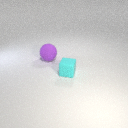
large purple rubber sphere to the left of small cyan rubber cube